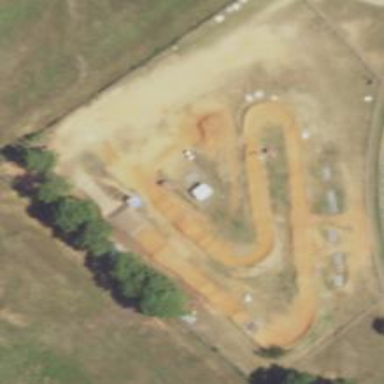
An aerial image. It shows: BMX track for leisure land activities.